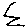
Label: zigzag